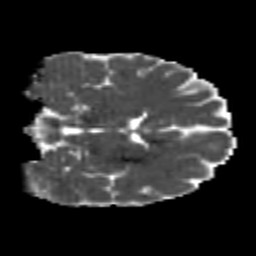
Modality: MD
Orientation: coronal
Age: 19
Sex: male
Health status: healthy
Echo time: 0.074 s